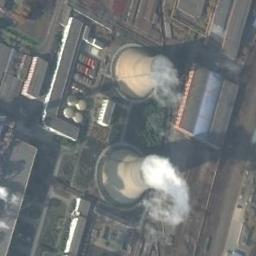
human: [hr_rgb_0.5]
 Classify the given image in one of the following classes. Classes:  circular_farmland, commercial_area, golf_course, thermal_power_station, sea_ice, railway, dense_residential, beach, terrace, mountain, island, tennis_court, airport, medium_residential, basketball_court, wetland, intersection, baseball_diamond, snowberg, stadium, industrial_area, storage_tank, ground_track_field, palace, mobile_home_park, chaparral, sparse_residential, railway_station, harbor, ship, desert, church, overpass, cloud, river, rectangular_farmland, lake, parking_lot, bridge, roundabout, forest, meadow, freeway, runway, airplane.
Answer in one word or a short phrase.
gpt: thermal_power_station